Field crop: maize
Growth stage: 1
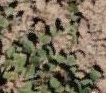
Species: convolvulus